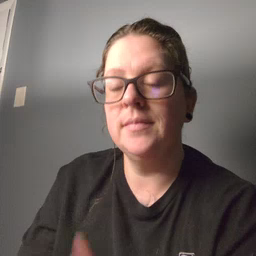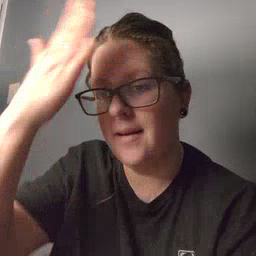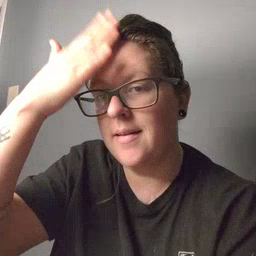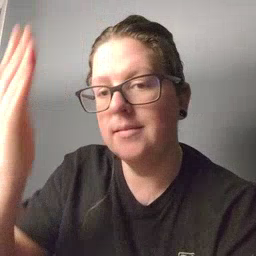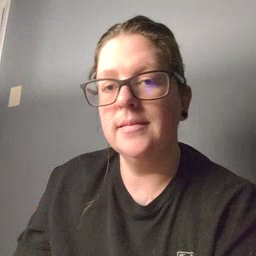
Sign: hat